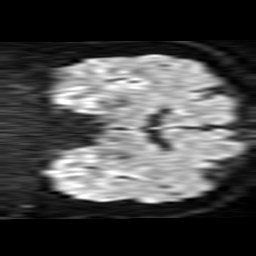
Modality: TRACE
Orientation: coronal
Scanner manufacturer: philips
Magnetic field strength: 1.5 T
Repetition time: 3.394 s
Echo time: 0.09411 s